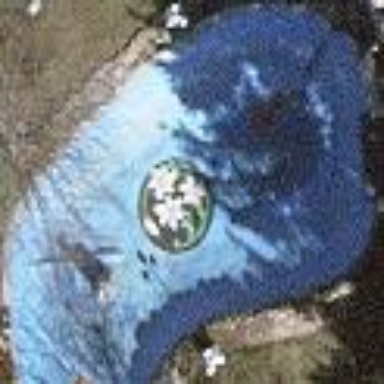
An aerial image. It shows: Pond with natural water.